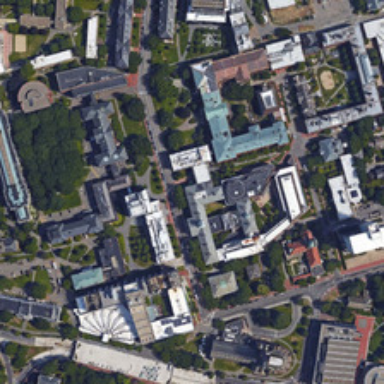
Decorated with trees and lawns  the school with colorful buildings is near a road .